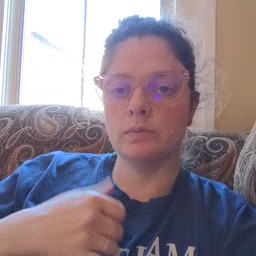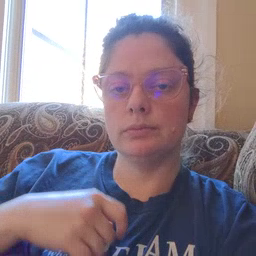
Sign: now